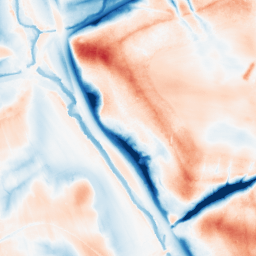
Category: edge_preserving
Decomposition family: guided
Decomposition parameters: radius: 16
eps: 1
Upsampling method: lanczos
Upsampling parameters: scale: 4
Upsampling scale: 4